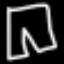
Label: pants